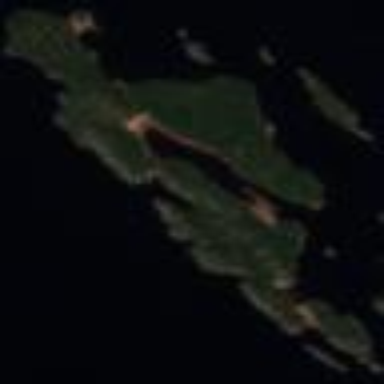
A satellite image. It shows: Island covered with woodland.